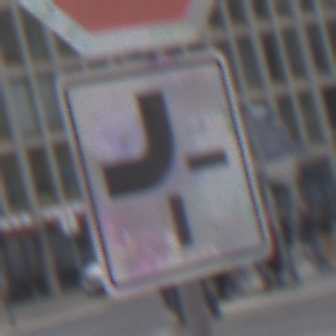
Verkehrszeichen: VerlaufVorfahrtsstrasse2
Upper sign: Stop
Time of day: MorningAfternoon
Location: Outdoor (Urban)
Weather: Overcast
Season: NotSpecified
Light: Natural